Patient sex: M
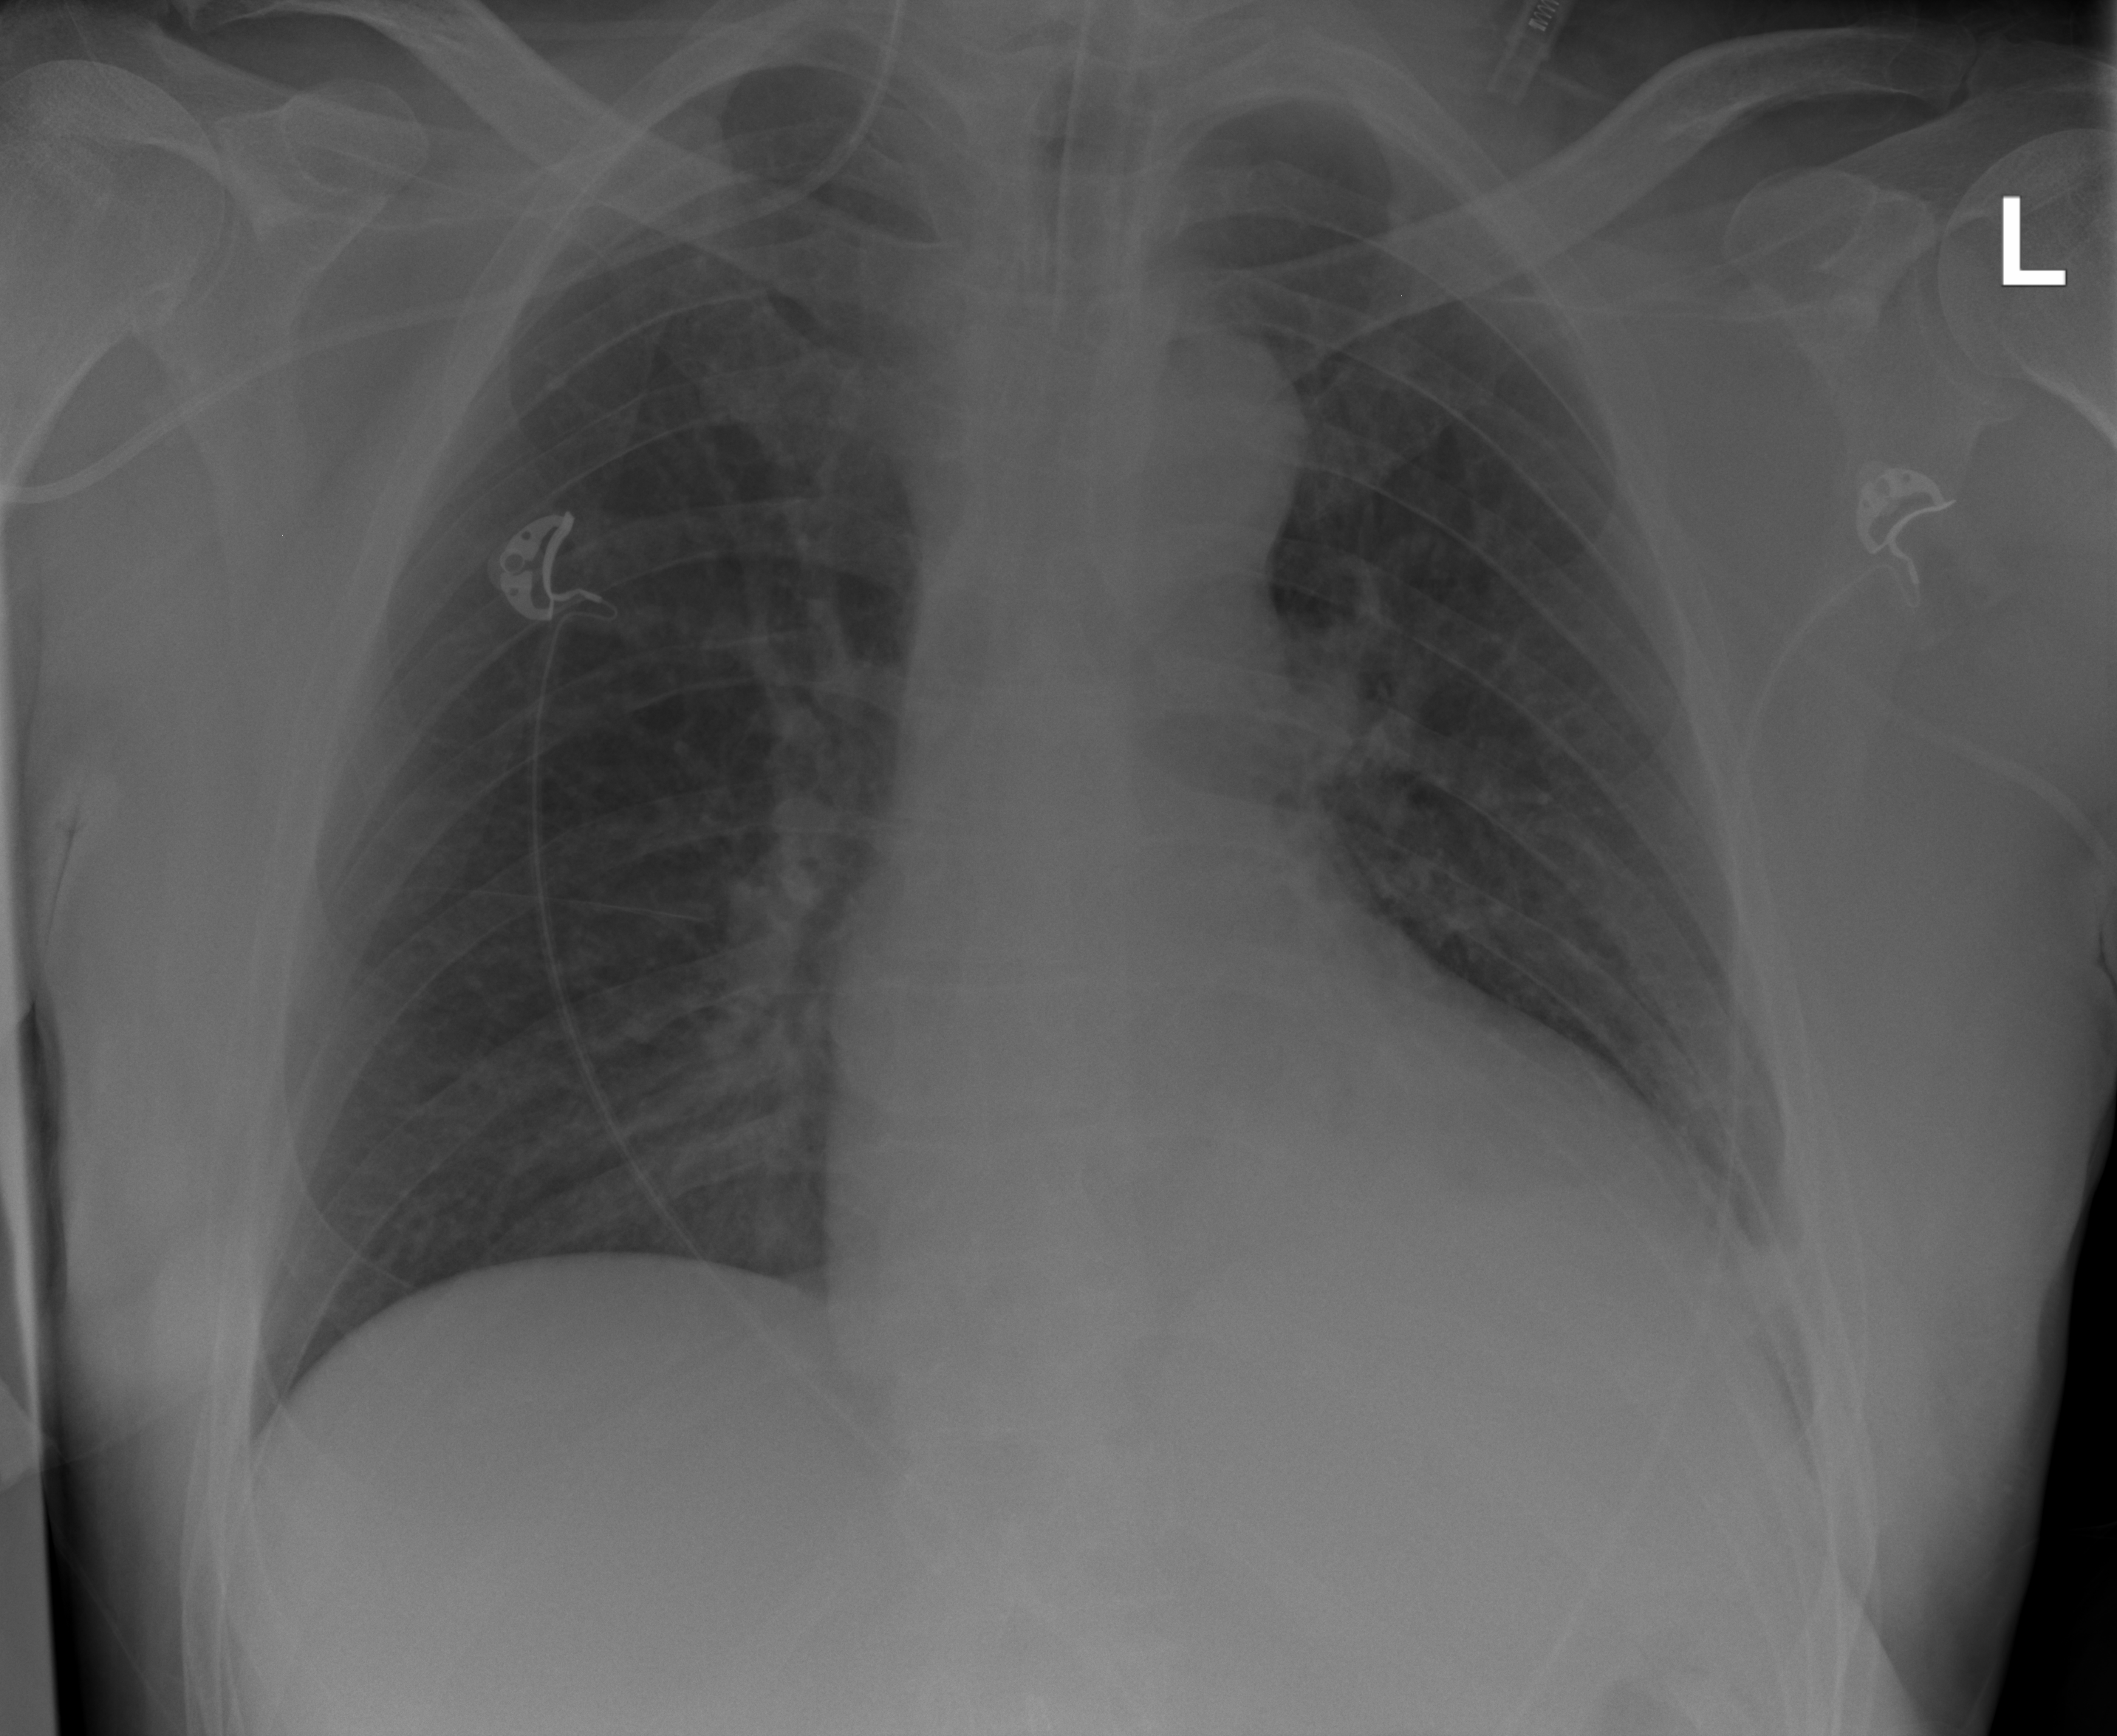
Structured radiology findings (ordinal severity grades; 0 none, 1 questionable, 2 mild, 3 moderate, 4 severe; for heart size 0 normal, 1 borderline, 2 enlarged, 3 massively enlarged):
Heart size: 2
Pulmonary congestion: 1
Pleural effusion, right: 0
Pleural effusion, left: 1
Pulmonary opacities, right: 0
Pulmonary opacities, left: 0
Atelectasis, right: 0
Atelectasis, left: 2